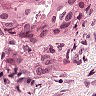
Metastatic tissue present: yes